Question: I am interested in adding a single Gaussian shaped object to an existing image, something like in the attached image. The base image that I would like to add the object to is 8-bit unsigned with values ranging from 0-255. The bright object in the attached image is actually a tree represented by normalized difference vegetation index (NDVI) data. The attached script is what I have have so far. How can I add a a Gaussian shaped abject (i.e. a tree) with values ranging from 110-155 to an existing NDVI image?
<URL> which can be used with this script to calculate NDVI

---
'''
file = 'F:\path o
ourband\image.tif';
[I R] = geotiffread(file);
outputdir = 'F:\path o\output\directory'
%% Make NDVI calculations
NIR = im2single(I(:,:,4));
red = im2single(I(:,:,1));
ndvi = (NIR - red) ./ (NIR + red);
ndvi = double(ndvi);
%% Stretch NDVI to 0-255 and convert to 8-bit unsigned integer
ndvi = floor((ndvi + 1) * 128); % [-1 1] -> [0 256]
ndvi(ndvi < 0) = 0; % not really necessary, just in case & for symmetry
ndvi(ndvi > 255) = 255; % in case the original value was exactly 1
ndvi = uint8(ndvi); % change data type from double to uint8
%% Need to add a random tree in the image here
%% Write to geotiff
tiffdata = geotiffinfo(file);
outfilename = [outputdir 'ndvi_' '.tif'];
geotiffwrite(outfilename, ndvi, R, 'GeoKeyDirectoryTag', tiffdata.GeoTIFFTags.GeoKeyDirectoryTag)
'''
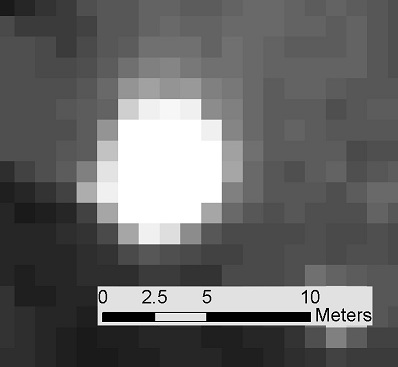
Answer: Your post is asking how to do three things:
1. How do we generate a Gaussian shaped object?
2. How can we do this so that the values range between 110 - 155?
3. How do we place this in our image?
Let's answer each one separately, where the order of each question builds on the knowledge from the previous questions.
# How do we generate a Gaussian shaped object?
You can use 'fspecial' from the Image Processing Toolbox to generate a Gaussian for you:
'''
mask = fspecial('gaussian', hsize, sigma);
'''
'hsize' specifies the size of your Gaussian. You have not specified it here in your question, so I'm assuming you will want to play around with this yourself. This will produce a 'hsize x hsize' Gaussian matrix. 'sigma' is the standard deviation of your Gaussian distribution. Again, you have also not specified what this is. 'sigma' and 'hsize' go hand-in-hand. Referring to my <URL>, it is generally a good rule to set the standard deviation of your mask to be set to the rule. As such, once you set 'hsize', you can calculate 'sigma' to be:
'''
sigma = (hsize-1) / 6;
'''
As such, figure out what 'hsize' is, then calculate your 'sigma'. After, invoke 'fspecial' like I did above. It's generally a good idea to make 'hsize' an integer. The reason why is because when we finally place this in your image, the syntax to do this will allow your mask to be symmetrically placed. I'll talk about this when we get to the last question.
# How can we do this so that the values range between 110 - 155?
We can do this by adjusting the values within 'mask' so that the minimum is 110 while the maximum is 155. This can be done by:
'''
%// Adjust so that values are between 0 and 1
maskAdjust = (mask - min(mask(:))) / (max(mask(:)) - min(mask(:)));
%//Scale by 45 so the range goes between 0 and 45
%//Cast to uint8 to make this compatible for your image
maskAdjust = uint8(45*maskAdjust);
%// Add 110 to every value to range goes between 110 - 155
maskAdjust = maskAdjust + 110;
'''
In general, if you want to adjust the values within your Gaussian mask so that it goes from '[a,b]', you would normalize between 0 and 1 first, then do:
'''
maskAdjust = uint8((b-a)*maskAdjust) + a;
'''
You'll notice that we cast this mask to 'uint8'. The reason we do this is to make the mask compatible to be placed in your image.
# How do we place this in our image?
All you have to do is figure out the row and column you would like the of the Gaussian mask to be placed. Let's assume these variables are stored in 'row' and 'col'. As such, assuming you want to place this in 'ndvi', all you have to do is the following:
'''
hsizeHalf = floor(hsize/2); %// hsize being odd is important
%// Place Gaussian shape in our image
ndvi(row - hsizeHalf : row + hsizeHalf, col - hsizeHalf : col + hsizeHalf) = maskAdjust;
'''
The reason why 'hsize' should be odd is to allow an even placement of the shape in the image. For example, if the mask size is 5 x 5, then the above syntax for 'ndvi' simplifies to:
'''
ndvi(row-2:row+2, col-2:col+2) = maskAdjust;
'''
From the centre of the mask, it stretches 2 rows above and 2 rows below. The columns stretch from 2 columns to the left to 2 columns to the right. If the mask size was even, then we would have an ambiguous choice on how we should place the mask. If the mask size was 4 x 4 as an example, should we choose the second row, or third row as the centre axis? As such, to simplify things, make sure that the size of your mask is odd, or 'mod(hsize,2) == 1'.
This should hopefully and adequately answer your questions. Good luck!